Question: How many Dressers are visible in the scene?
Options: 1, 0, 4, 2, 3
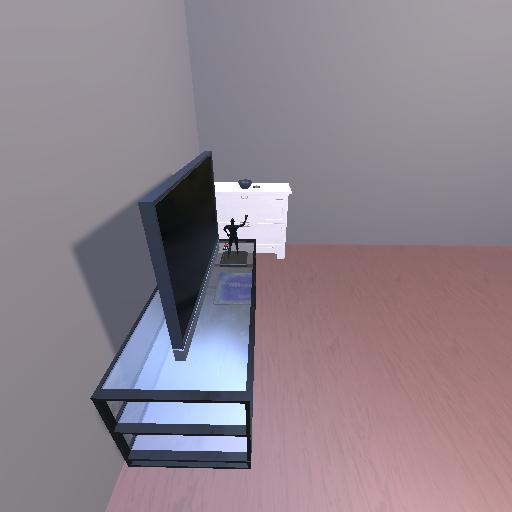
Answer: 1